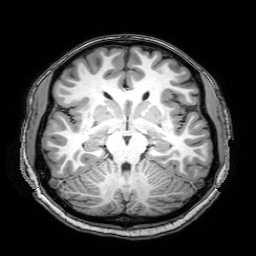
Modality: T1w
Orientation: axial
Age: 23
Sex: female
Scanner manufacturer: philips
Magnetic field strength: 3 T
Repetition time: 8.1 s
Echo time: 3.702 s